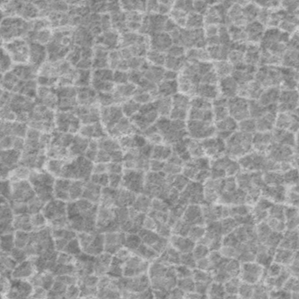
Label: frost